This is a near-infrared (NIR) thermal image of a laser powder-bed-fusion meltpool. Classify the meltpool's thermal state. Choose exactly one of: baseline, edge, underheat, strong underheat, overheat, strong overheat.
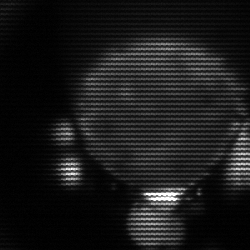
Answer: edge